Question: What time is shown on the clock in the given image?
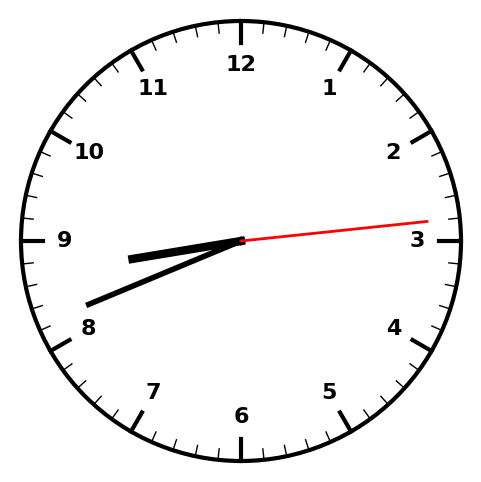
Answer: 08:41:14